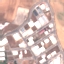
Land use / land cover: Industrial